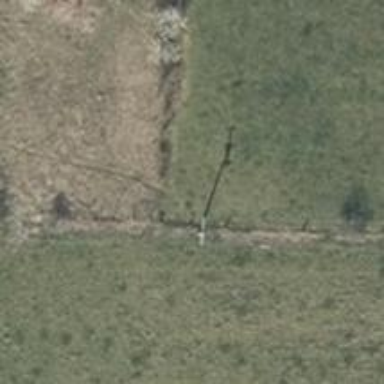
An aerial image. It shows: Power pole.